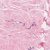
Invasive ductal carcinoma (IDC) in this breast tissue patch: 0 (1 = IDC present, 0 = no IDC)